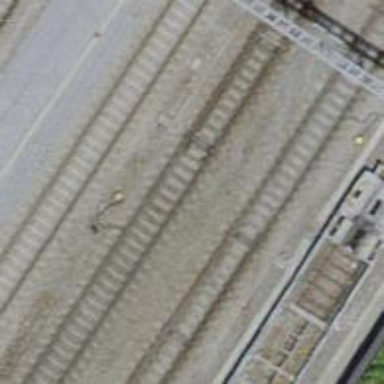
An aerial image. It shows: Railway switch.